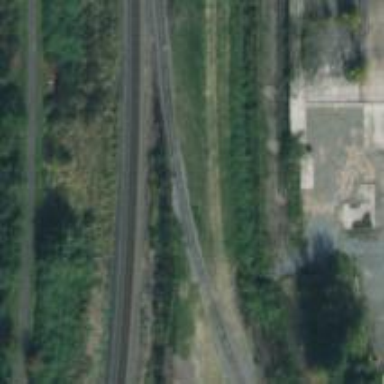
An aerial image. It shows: Railway spur service.